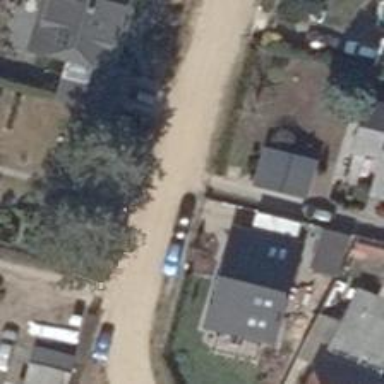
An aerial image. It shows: Driveway.